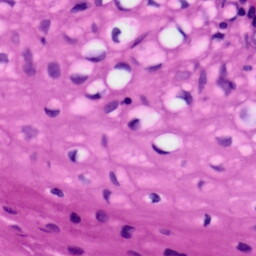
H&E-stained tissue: Tonsil